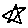
Label: star